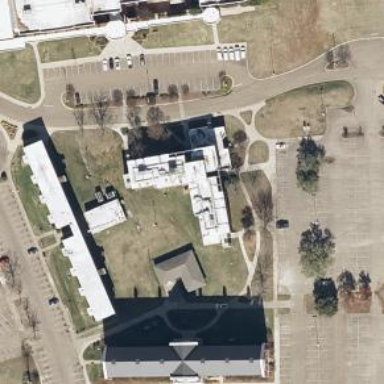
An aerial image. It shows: Residential building part of university campus.